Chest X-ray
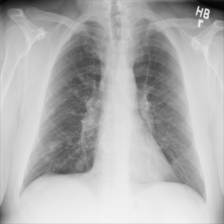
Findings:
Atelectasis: negative
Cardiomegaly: negative
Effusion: negative
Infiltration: positive
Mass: negative
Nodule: positive
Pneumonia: negative
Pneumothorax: negative
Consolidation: negative
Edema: negative
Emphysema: negative
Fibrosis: negative
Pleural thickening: negative
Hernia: negative